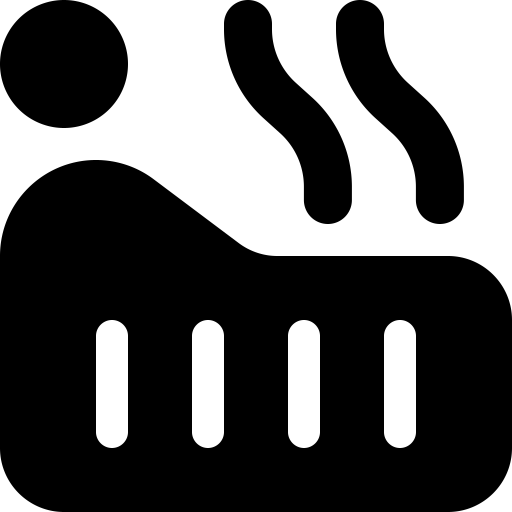
Tags: icon, FontAwesome, fa-icon, solid, hot, tub, person